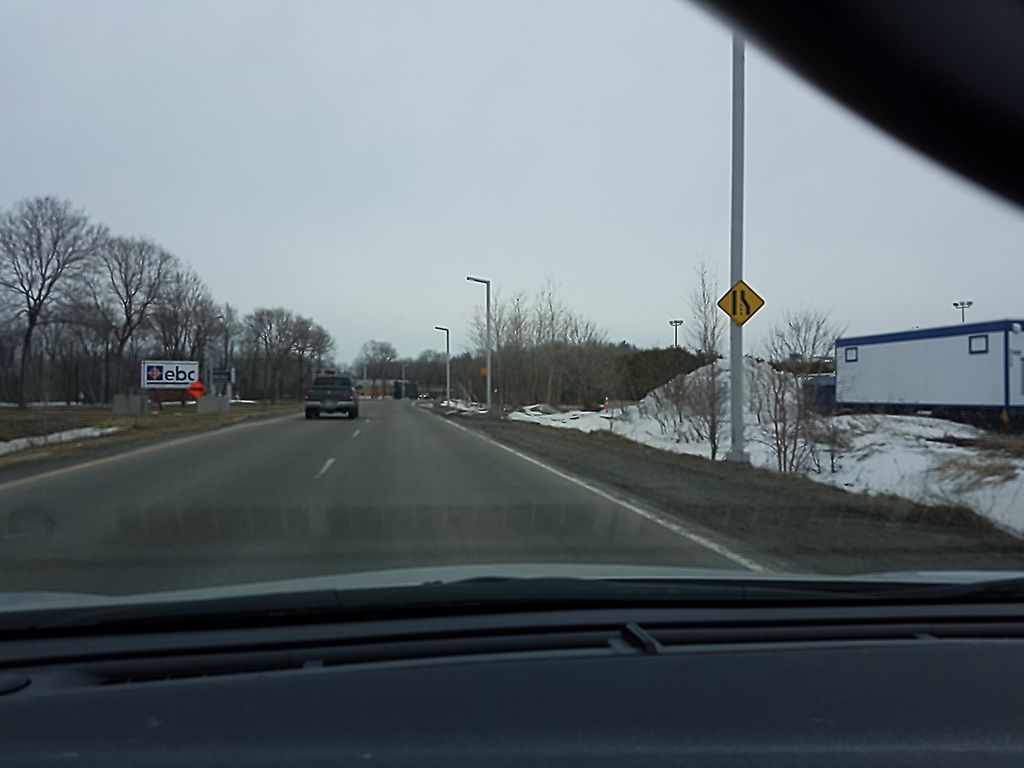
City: quebec_city